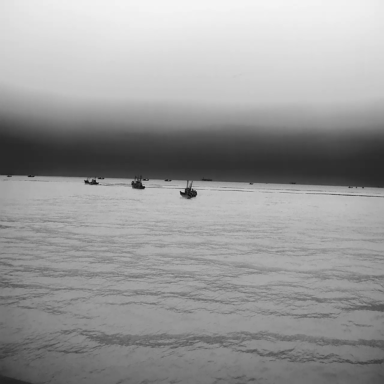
There are nine bulk_carriers in the infrared image.